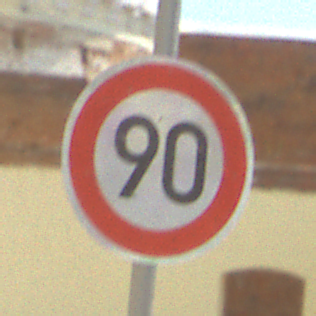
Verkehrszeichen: Geschwindigkeit90
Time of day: Midday
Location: Outdoor (Suburban)
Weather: PartlyCloudy
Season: NotSpecified
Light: Natural